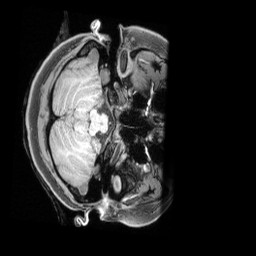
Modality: T1w
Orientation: axial
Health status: healthy
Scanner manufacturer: siemens
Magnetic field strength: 3 T
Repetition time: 2.4 s
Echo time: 0.00201 s